Field crop: maize
Growth stage: 1
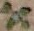
Species: chenopodium